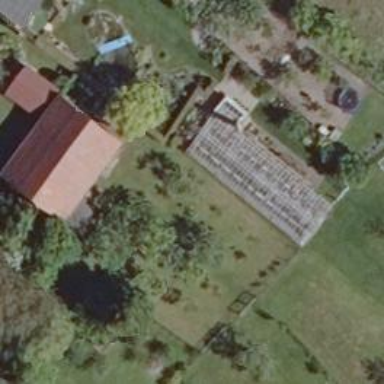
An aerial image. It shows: Greenhouse.